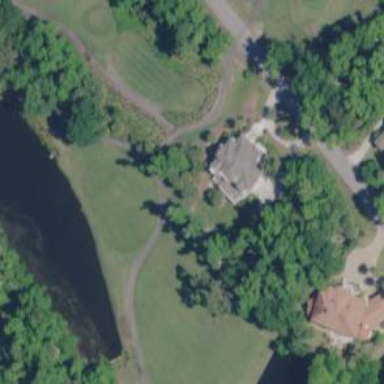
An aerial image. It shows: Path for golf carts.